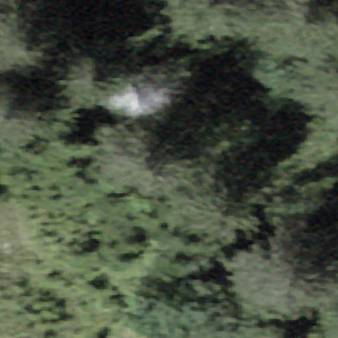
Label: other